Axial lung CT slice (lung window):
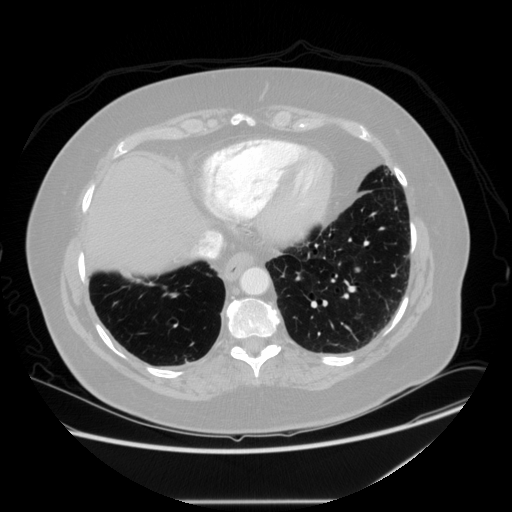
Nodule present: no